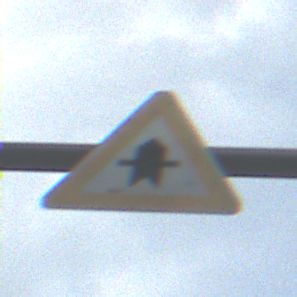
Verkehrszeichen: Vorfahrt
Umgebung: Outdoor, Suburban
Tageszeit: MorningAfternoon
Wetter: PartlyCloudy
Licht: Natural
Jahreszeit: NotSpecified
Kontrast: LowContrast